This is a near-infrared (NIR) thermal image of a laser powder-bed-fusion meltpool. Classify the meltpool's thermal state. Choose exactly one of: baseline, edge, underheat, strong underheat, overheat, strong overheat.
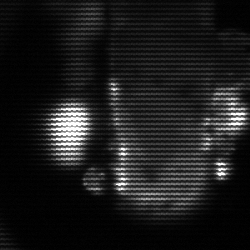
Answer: strong underheat